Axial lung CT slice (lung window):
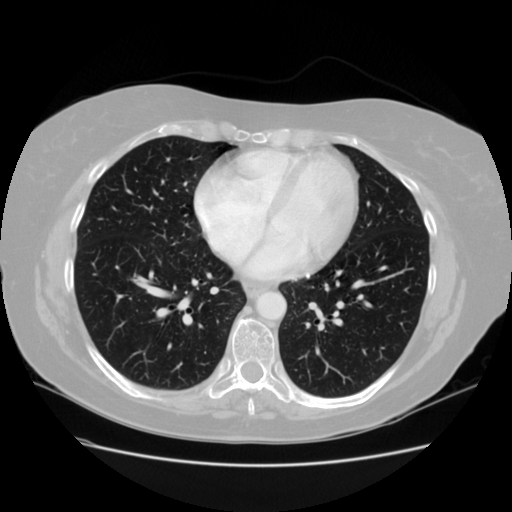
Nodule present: no